Question: I hit a problem where I want to extract all individual coefficient of a particular variable in a pooled regression.
My data look like this and I regress Y on X.
'''
Observation name date Y X
1 A 1 Y1 X1
2 A 2 Y2 X2
3 B 1 Y3 X3
4 B 2 Y4 X4
'''
Using the 'plm' package and summary, 'R' only gives me one coefficient of X. However, I want to have coefficient of X variable in each individual regression. Can anyone help me with this?
To clarify, what I want is all the beta associated with the X_n,1 in the below picture. Sorry for the confusion.

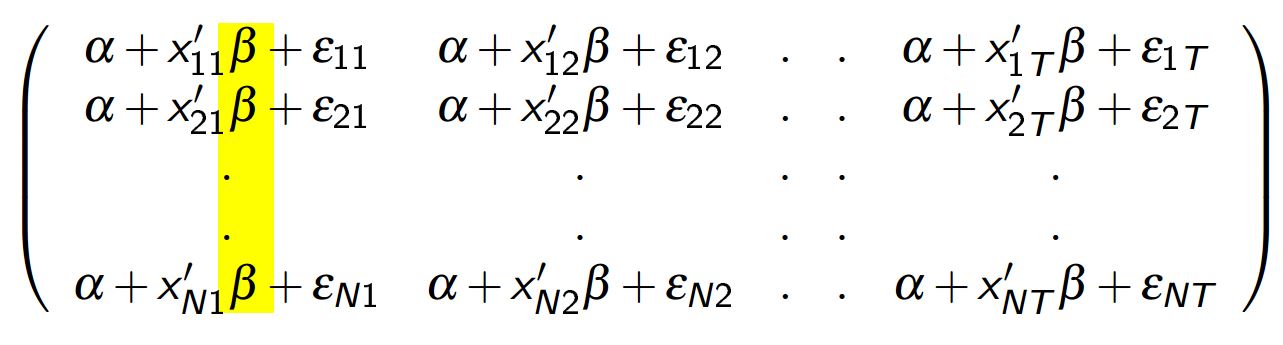
Answer: If you want different coefficients for the entities (split by 'name' in your example), you can use the function 'pvcm()' from the package 'plm' to fit a OLS model per individual or do it by hand, see code example below.
Building upon the example from the help page ('?pvcm'):
'''
library(plm)
data("Produc", package = "plm")
form <- log(gsp) ~ log(pcap) + log(pc) + log(emp) + unemp
pvcm(form, data = Produc, model = "within") # individual coefficients
## Coefficients:
## (Intercept) log(pcap) log(pc) log(emp) unemp
## ALABAMA 8.49604 -<PHONE> <PHONE> 1.835250 0.<PHONE>
## ARIZONA 4.66528 -<PHONE> -<PHONE> 1.075828 -0.<PHONE>
## ARKANSAS 3.24565 -<PHONE> <PHONE> 1.234017 0.<PHONE>
## CALIFORNIA 0.27935 <PHONE> <PHONE> 0.699135 -0.<PHONE>
## [...]
###### same using OLS on splitted data for first entity (ALABAMA):
l <- split(Produc, Produc$state)
plm(form, data = l[[1]], model = "pooling")
## Coefficients:
## (Intercept) log(pcap) log(pc) log(emp) unemp
## 8.<PHONE> -<PHONE> <PHONE> <PHONE> <PHONE>
'''